Field crop: maize
Growth stage: 2
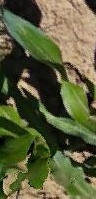
Species: maize